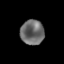
Tissue: lung
Cell type: Epithelial cells
Senescence score: 0.2062
Nuclear area (px): 575
Mean DAPI intensity: 106.962